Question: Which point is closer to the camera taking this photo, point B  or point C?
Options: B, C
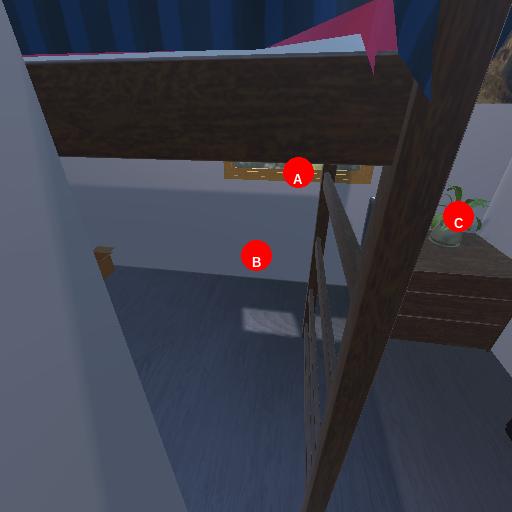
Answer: B